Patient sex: M
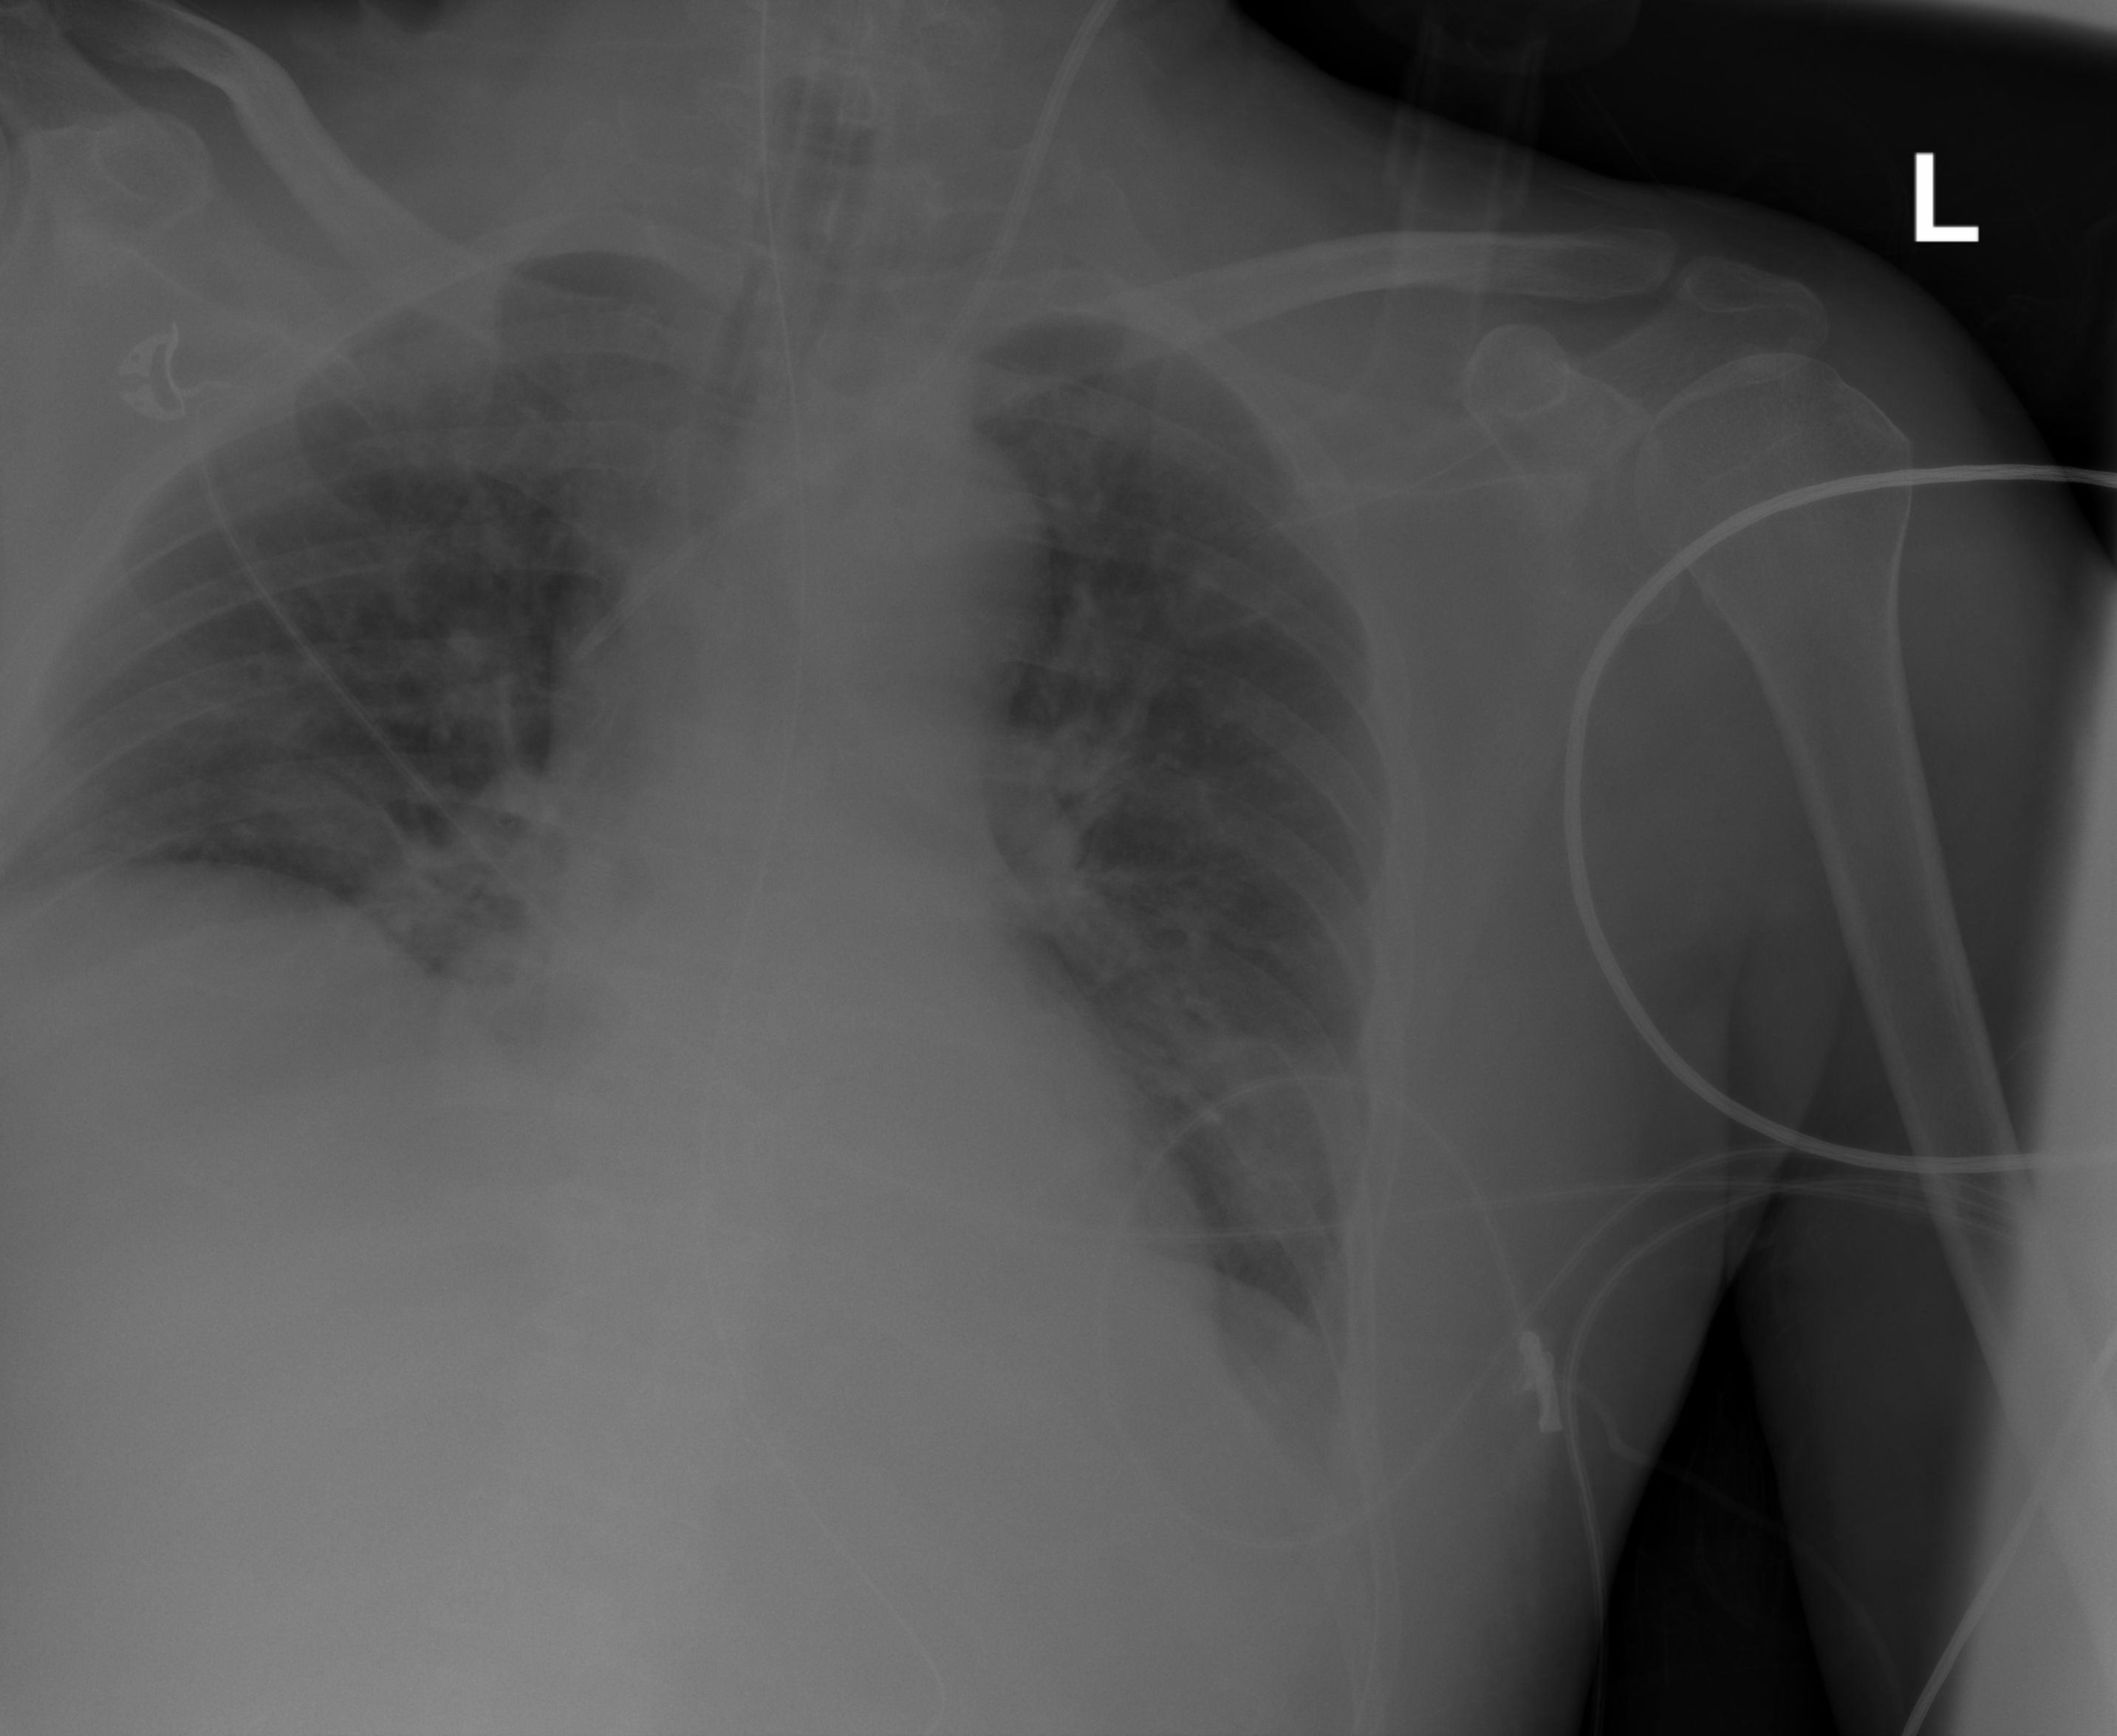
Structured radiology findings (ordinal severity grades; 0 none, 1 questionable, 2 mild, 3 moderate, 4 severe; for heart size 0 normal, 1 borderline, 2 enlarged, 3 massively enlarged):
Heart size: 2
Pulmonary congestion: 2
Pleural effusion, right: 0
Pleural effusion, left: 0
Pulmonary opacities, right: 0
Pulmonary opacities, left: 2
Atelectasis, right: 0
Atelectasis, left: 0